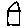
Label: house